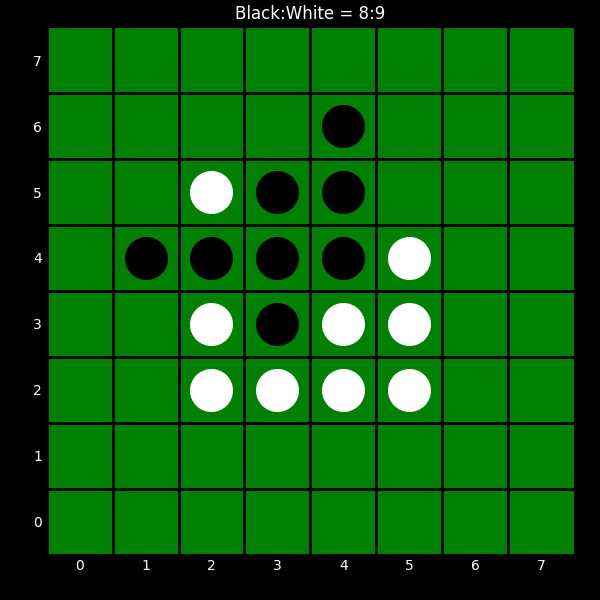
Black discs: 8
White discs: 9